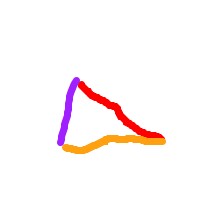
Shape: triangle